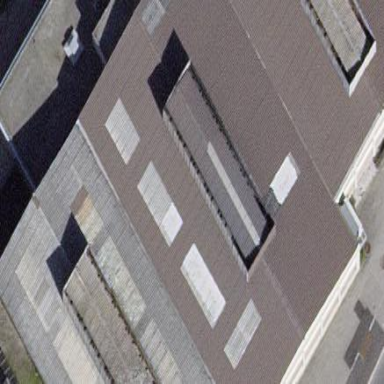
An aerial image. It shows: Building with flat gray roof and gray exterior.